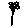
Label: flower